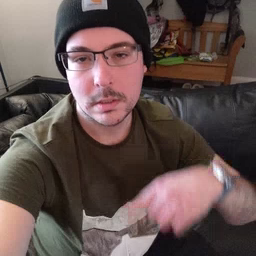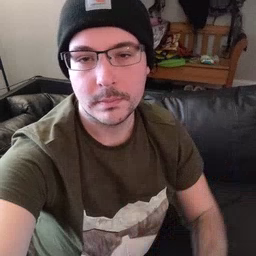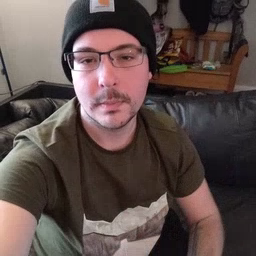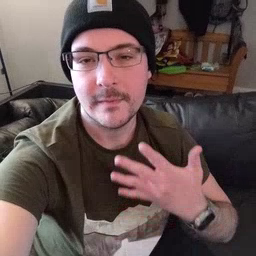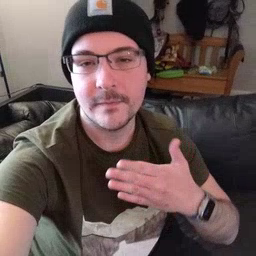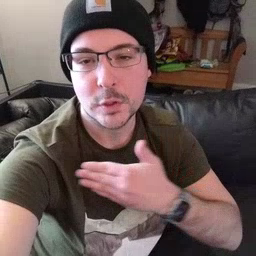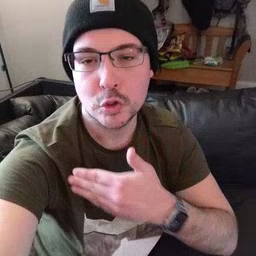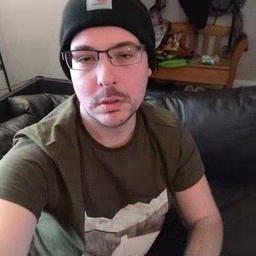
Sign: fish